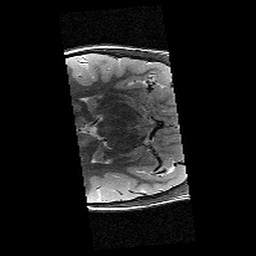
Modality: T2w
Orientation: axial
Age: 12
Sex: female
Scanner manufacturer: siemens
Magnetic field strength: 3 T
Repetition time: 9.23 s
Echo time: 0.067 s